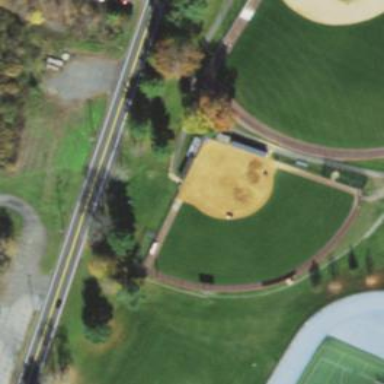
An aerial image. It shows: Softball pitch for leisure sports.